Question: I have a table (screenshot below) where I want to mark off the checkboxes that have the text "Xatu Auto Test" in the same row using selenium python.

I've tried following these two posts:
- <URL>
But I couldn't get those solutions to work on my code.
My code:
'''
form = self.browser.find_element_by_id("quotes-form")
try:
rows = form.find_elements_by_tag_name("tr")
for row in rows:
columns = row.find_elements_by_tag_name("td")
for column in columns:
if column.text == self.group_name:
column.find_element_by_name("quote_id").click()
except NoSuchElementException:
pass
'''
The checkboxes are never clicked and I am wondering what I am doing wrong.
This is the HTML when I inspect with FirePath:
'''
<form id="quotes-form" action="/admin/quote/delete_multiple" method="post" name="quotesForm">
<table class="table table-striped table-shadow">
<thead>
<tbody id="quote-rows">
<tr>
<tr>
<td class="document-column">
<td>47</td>
<td class="nobr">
<td class="nobr">
<td class="nobr">
<td class="nobr">
<a title="Xatu Auto Test Data: No" href="http://192.168.56.10:5001/admin/quote/47/">Xatu Auto Test</a>
</td>
<td>$100,000</td>
<td style="text-align: right;">1,000</td>
<td class="nobr">Processing...</td>
<td class="nobr">192.168....</td>
<td/>
<td>
<input type="checkbox" value="47" name="quote_id"/>
</td>
</tr>
<tr>
</tbody>
<tbody id="quote-rows-footer">
</table>
<div class="btn-toolbar" style="text-align:center; width:100%;">
'''
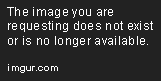
Answer: With a quick look, I reckon this line needs changing as you're trying to access 'column''s 'quote_id', it should be 'row''s:
From:
'''
column.find_element_by_name("quote_id").click()
'''
To:
'''
row.find_element_by_name("quote_id").click()
'''
P.S. Provided that like @Saifur commented, you have your comparison done correctly.
### Updated:
I have run a simulation and indeed the checkbox is ticked if changing 'column' to 'row', simplified version:
'''
from selenium import webdriver
driver = webdriver.Firefox()
driver.get('your-form-sample.html')
form = driver.find_element_by_id("quotes-form")
rows = form.find_elements_by_tag_name("tr")
for row in rows:
columns = row.find_elements_by_tag_name("td")
for column in columns:
# I changed this to the actual string provided your comparison is correct
if column.text == 'Xatu Auto Test':
# you need to change from column to row, and it will work
row.find_element_by_name("quote_id").click()
'''
Here's the output: